Question: In PhoneGap App under windows phone 8,
They Keep telling me this error even I delete all content except some paragraph.

Any help will be appreciated
Thanks
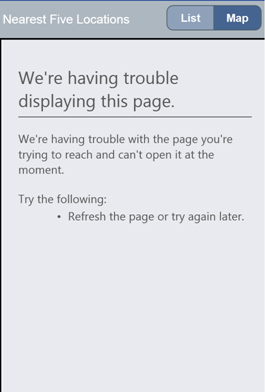
Answer: I have solved it by load external URL in iframe instead of read from under device and it is working.